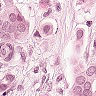
Metastatic tissue present: yes